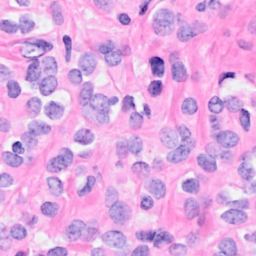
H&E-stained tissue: Breast